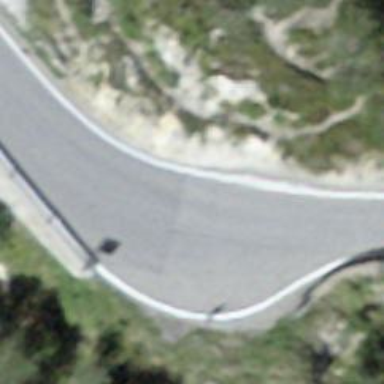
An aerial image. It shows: Passing place on the road.